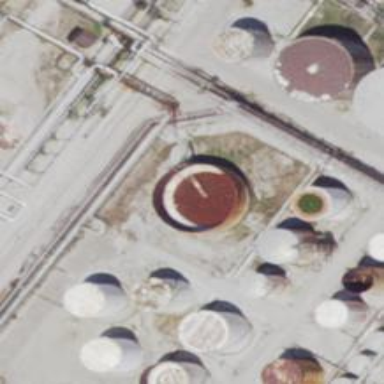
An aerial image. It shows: Storage tank with man-made structure.